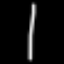
Label: line